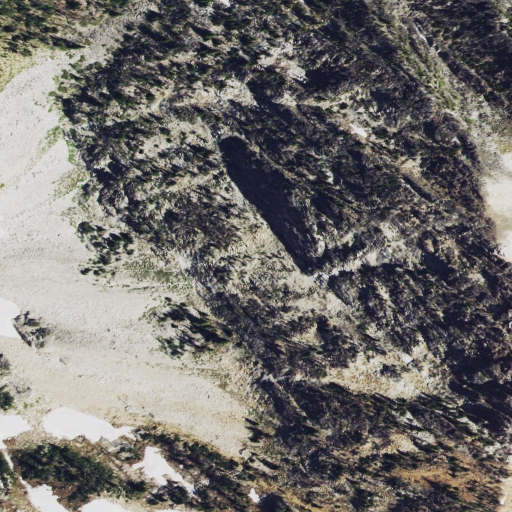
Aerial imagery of mountain in Idaho named Buffalo Hump containing evergreen forest, grassland, shrub, open water, barren land, and snow